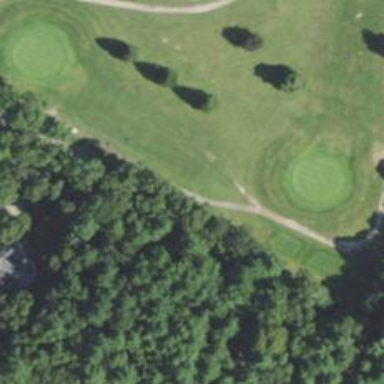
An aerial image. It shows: View of golf hole.